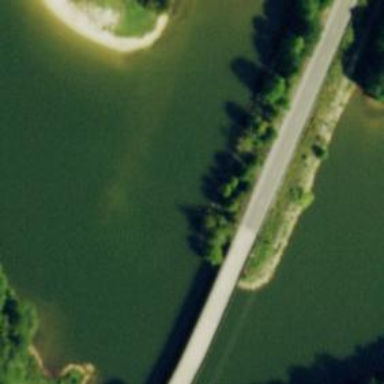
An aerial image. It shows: Unclassified road with bridge.